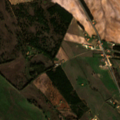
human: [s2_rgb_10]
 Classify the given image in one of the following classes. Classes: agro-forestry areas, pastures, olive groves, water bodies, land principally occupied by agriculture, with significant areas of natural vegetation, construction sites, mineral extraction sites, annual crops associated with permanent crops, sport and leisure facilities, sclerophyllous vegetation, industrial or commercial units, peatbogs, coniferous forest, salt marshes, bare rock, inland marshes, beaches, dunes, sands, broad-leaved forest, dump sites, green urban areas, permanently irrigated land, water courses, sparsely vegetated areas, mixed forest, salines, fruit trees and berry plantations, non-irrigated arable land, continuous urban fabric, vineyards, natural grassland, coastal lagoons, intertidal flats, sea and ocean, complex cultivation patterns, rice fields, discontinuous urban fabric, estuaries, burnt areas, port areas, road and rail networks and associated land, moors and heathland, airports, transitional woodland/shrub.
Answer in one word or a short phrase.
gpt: non-irrigated arable land, permanently irrigated land, pastures, transitional woodland/shrub